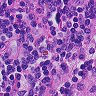
Metastatic tissue present: no